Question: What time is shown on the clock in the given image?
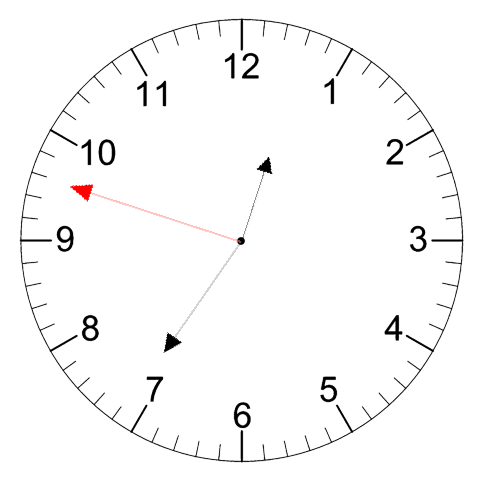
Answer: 12:35:48